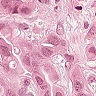
Metastatic tissue present: yes